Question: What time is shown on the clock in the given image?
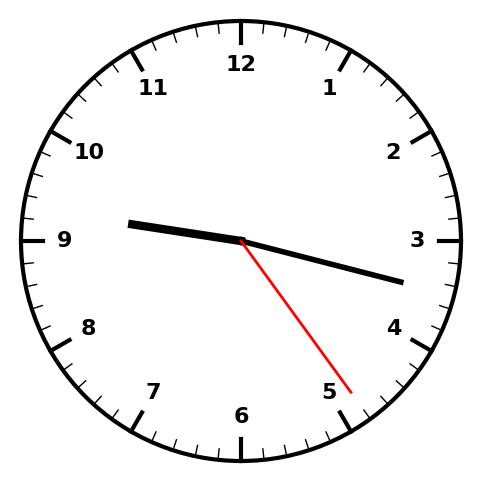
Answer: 09:17:24